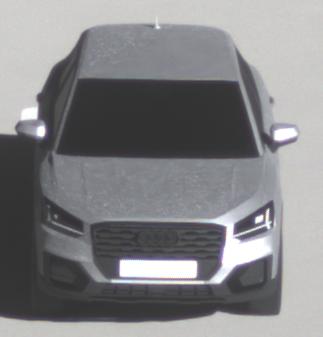
Make: Audi
Model: Q2
Model produced from: 2016
Model produced until: 2020
Doors: 5
Color: white
Road condition: dry road
Daytime: morning or afternoon
Contrast: high contrast